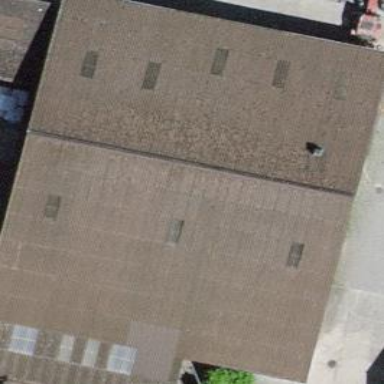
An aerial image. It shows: Rural barn.